Interaction volume radius: 10 \u00c5
Interaction volume height: 15 \u00c5
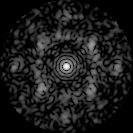
Disorder parameter: 0.6618